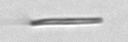
Label: fiber